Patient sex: M
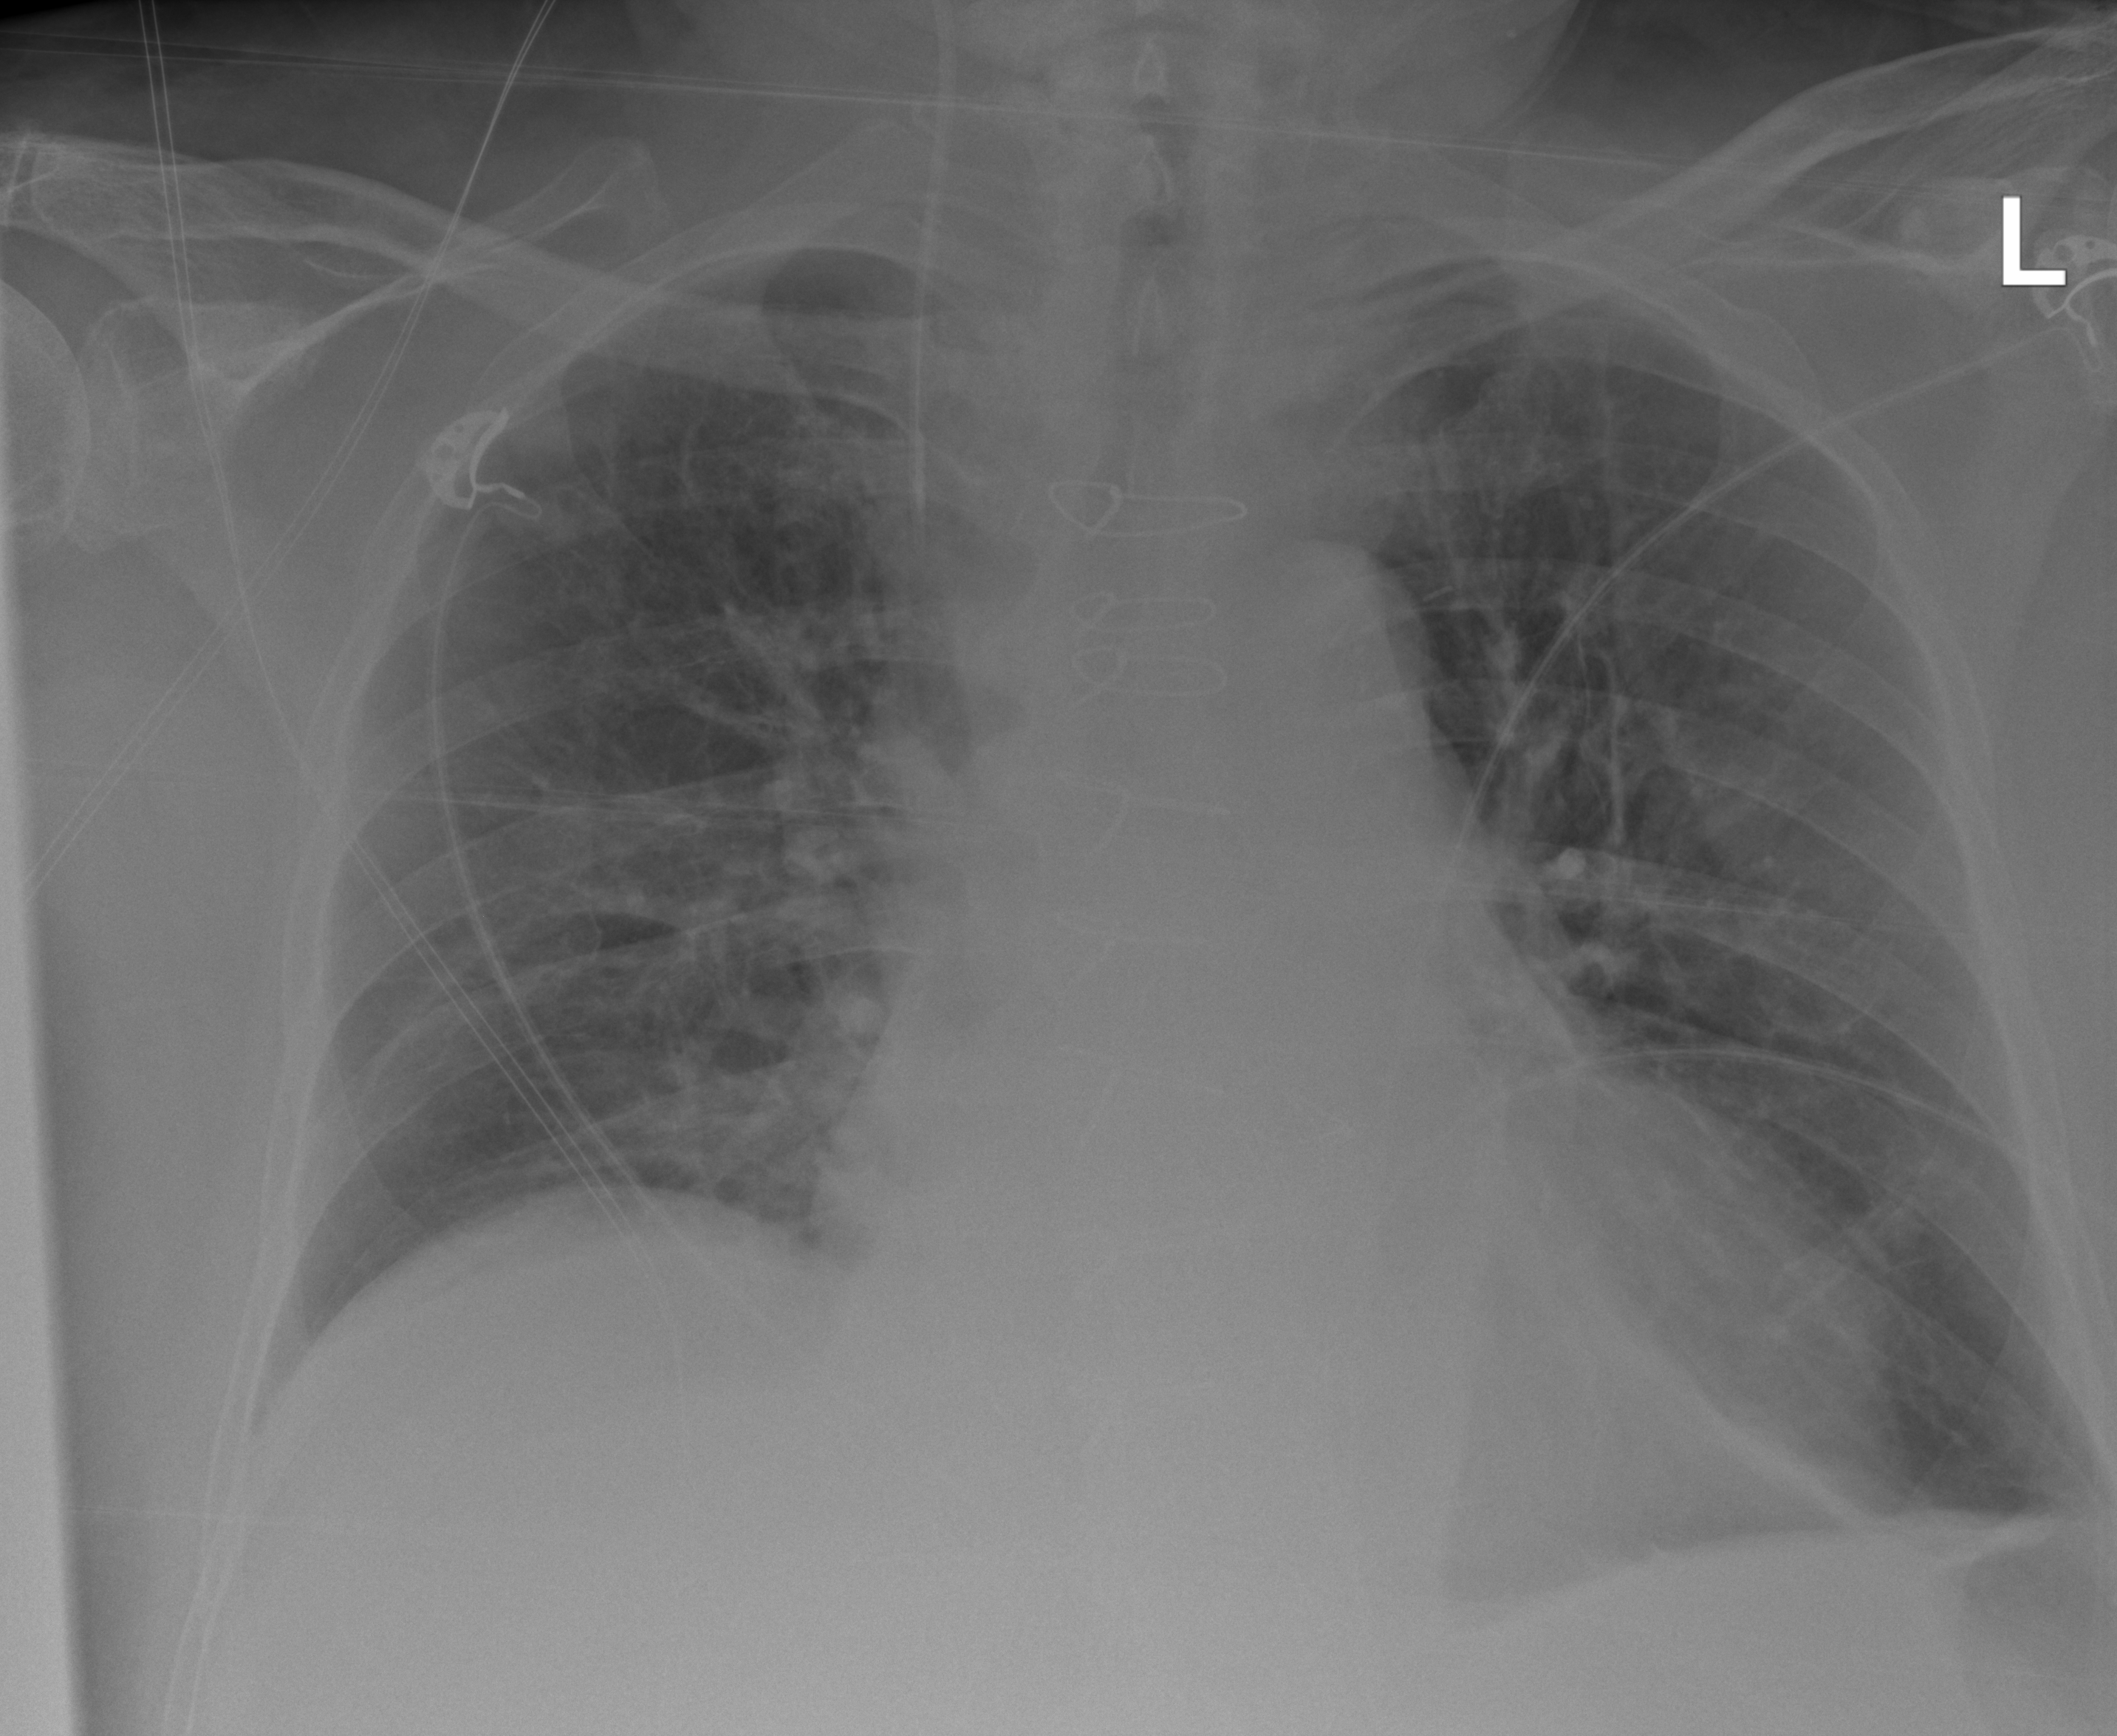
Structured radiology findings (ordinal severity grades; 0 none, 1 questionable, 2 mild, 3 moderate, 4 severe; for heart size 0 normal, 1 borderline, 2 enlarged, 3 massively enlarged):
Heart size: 2
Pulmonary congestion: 2
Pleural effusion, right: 0
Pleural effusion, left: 2
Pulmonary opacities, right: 0
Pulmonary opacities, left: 0
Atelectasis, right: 2
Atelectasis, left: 2